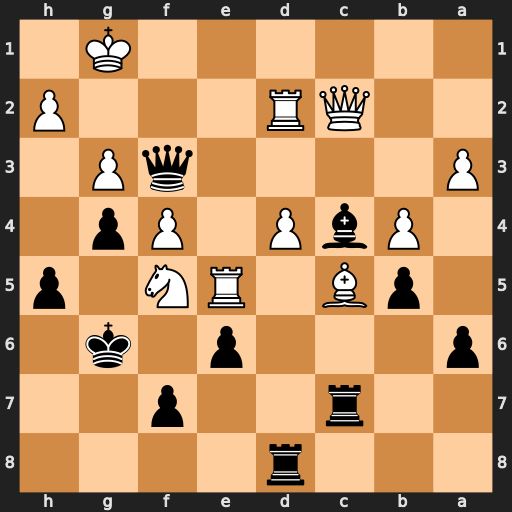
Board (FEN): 3r4/2r2p2/p3p1k1/1pB1RN1p/1PbP1Pp1/P4qP1/2QR3P/6K1
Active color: b
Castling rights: -
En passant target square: -
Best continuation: Qf1#